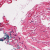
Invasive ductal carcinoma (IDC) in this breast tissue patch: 0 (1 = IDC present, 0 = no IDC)